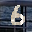
Label: 6